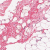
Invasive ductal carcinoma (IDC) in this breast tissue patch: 0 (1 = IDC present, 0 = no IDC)